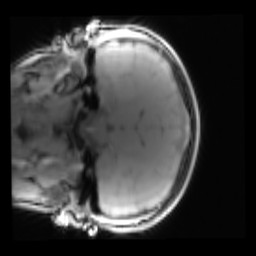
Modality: PDw
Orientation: coronal
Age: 14
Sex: male
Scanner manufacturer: siemens
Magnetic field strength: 3 T
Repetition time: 0.25 s
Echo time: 0.00103 s